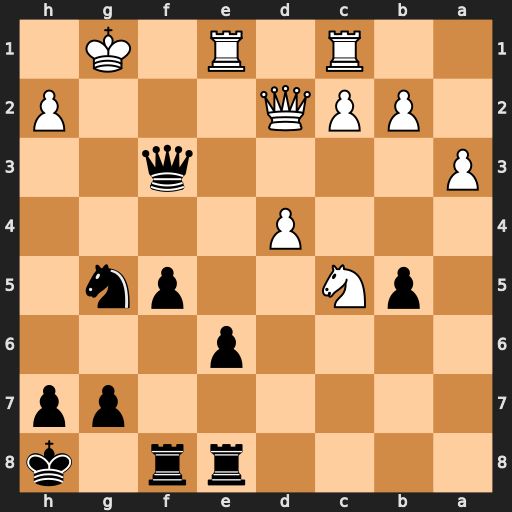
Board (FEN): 4rr1k/6pp/4p3/1pN2pn1/3P4/P4q2/1PPQ3P/2R1R1K1
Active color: b
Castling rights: -
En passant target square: -
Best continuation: Nh3#